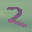
Label: 2